Field crop: maize
Growth stage: 1
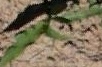
Species: maize